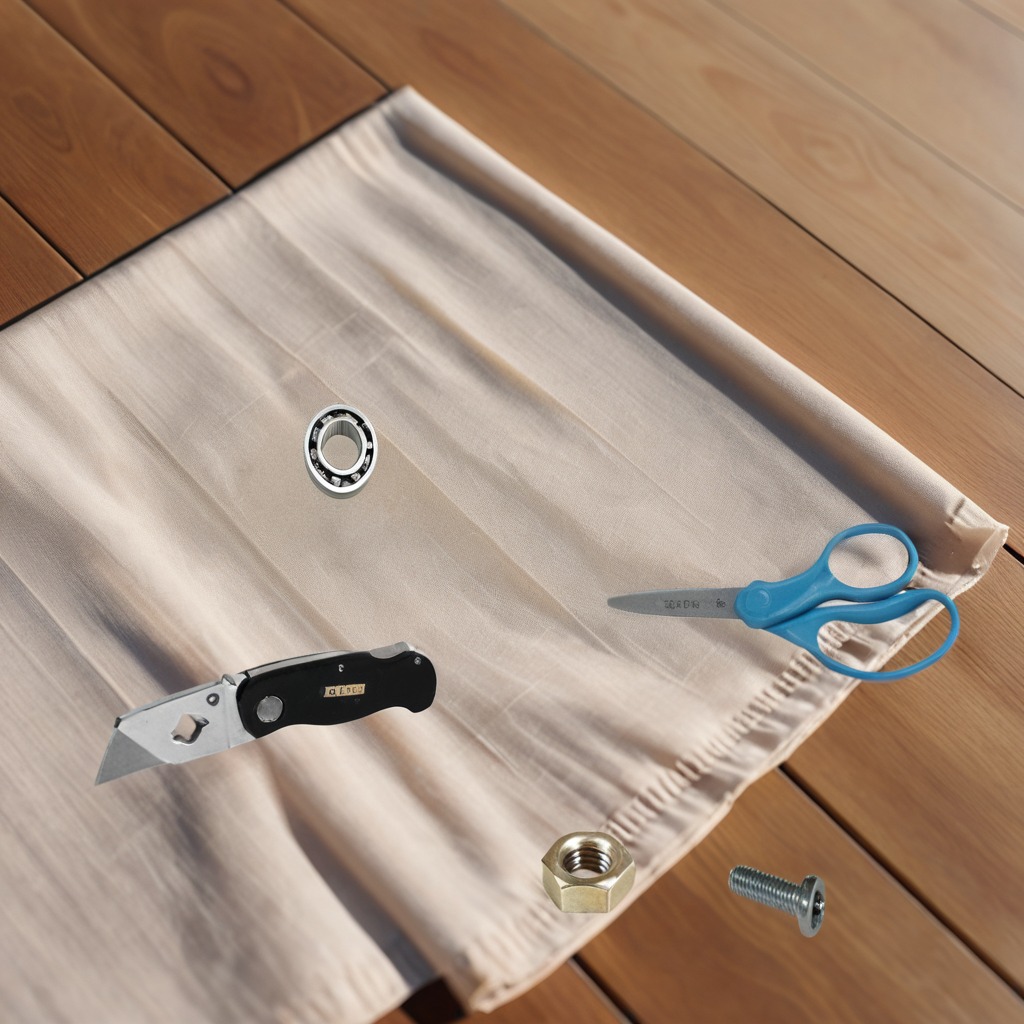
A ball bearing, a utility knife, a machine screw, scissors, and a nut are lying on a wooden table.